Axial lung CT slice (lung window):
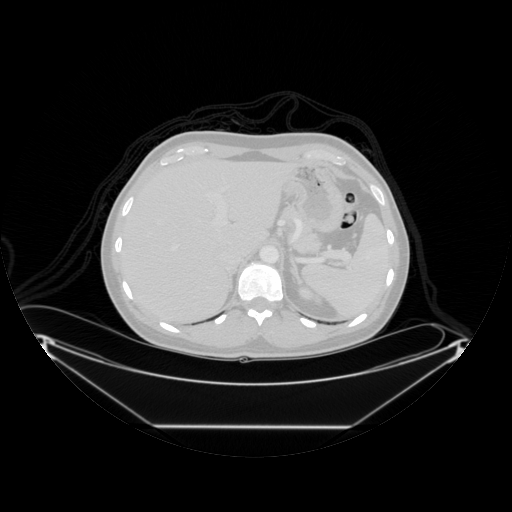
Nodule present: no